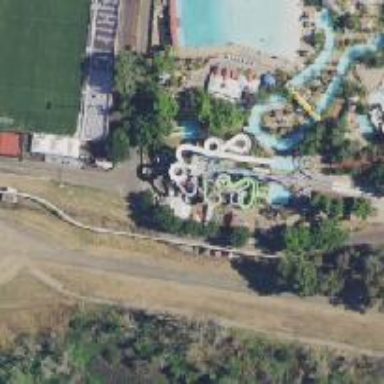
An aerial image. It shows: Aqueduct bridge with water slide attraction.